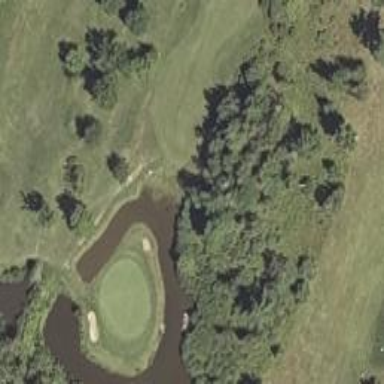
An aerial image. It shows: View of golf hole.